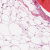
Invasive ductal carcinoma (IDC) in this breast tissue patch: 0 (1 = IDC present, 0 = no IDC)